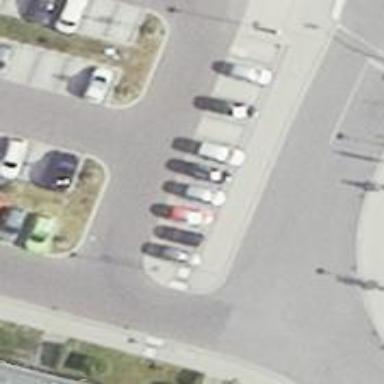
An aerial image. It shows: Asphalt parking aisle road.